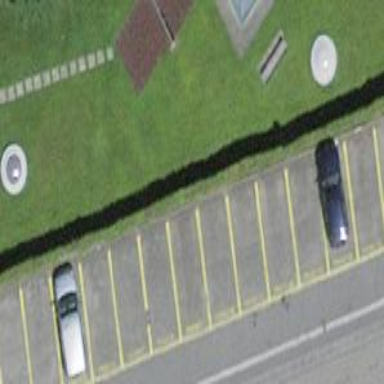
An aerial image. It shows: Street-side parking area.